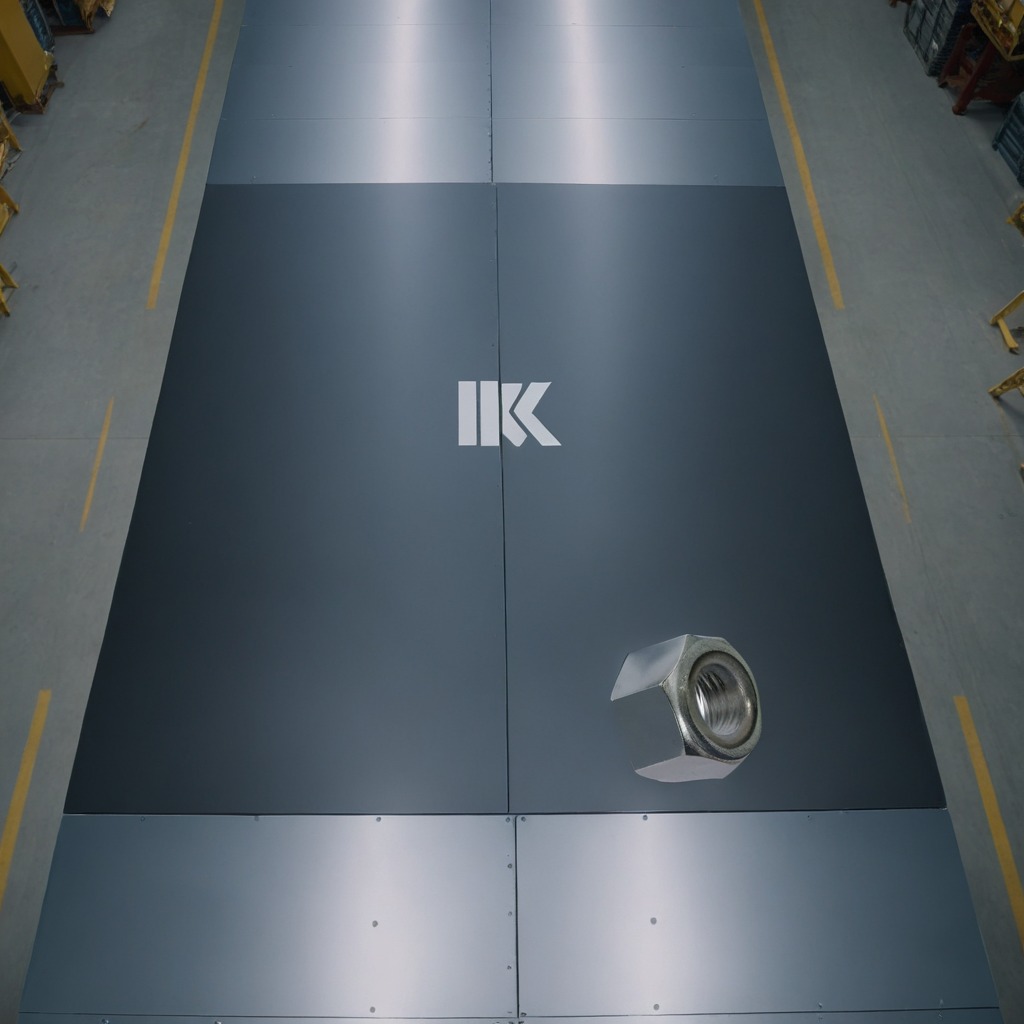
A metal nut is lying on the toolbox surface in an airplane hangar workshop.